Question: I have a very simple task (at least I thought so) - make a 5 non-scrollable static tabs with icons and fragments within

I had spent full day on this task and I really was surprised , it seems that in modern Android API's it's hard to implement, cause all that I had found are useless:
- PagerTabStrip - it's scrollable, can't use a fixed count of displayed tabs- ActionBar.TabListener - deprecated since API 21- FragmentTabHost - has some bug "Exception raised during rendering: No tab known for tag null" - SlidingTabLayout - sliding again :( can't use a fixed count of displayed tabs
Maybe I've missed something? Regards.
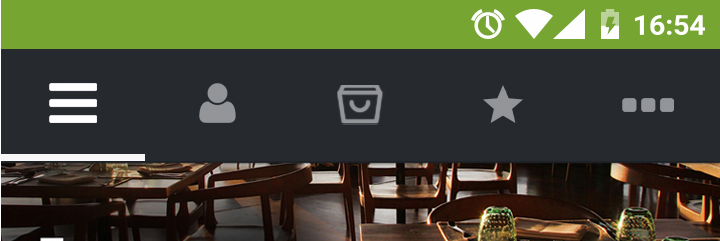
Answer: As I promised I made some demo project for you.
The most simple solution for you problem seemed LinearLayout and that is what I used and also the android's images.
First you need to create a file in values folder named . If you already have it then just add the stylable
'''
<?xml version="1.0" encoding="utf-8"?>
<resources>
<declare-styleable name="SimpleTabIndicator">
<attr name="numberOfTabs" format="integer"/>
<attr name="indicatorColor" format="color"/>
</declare-styleable>
</resources>
'''
Then create a class named
'''
import android.content.Context;
import android.content.res.Resources;
import android.content.res.TypedArray;
import android.graphics.Canvas;
import android.graphics.Paint;
import android.os.Build;
import android.util.AttributeSet;
import android.view.View;
public class SimpleTabIndicator extends View {
private static final String TAG = SimpleTabIndicator.class.getSimpleName();
private float density;
private int measuredHeight, measuredWidth;
private int mNumberOfTabs;
private Paint mIndicatorPaint;
private int mIndicatorColor = 0xFFFDE992;
private int currentTab = 1;
public SimpleTabIndicator(Context context) {
super(context);
init(null, 0);
}
public SimpleTabIndicator(Context context, AttributeSet attrs) {
super(context, attrs);
init(attrs, 0);
}
public SimpleTabIndicator(Context context, AttributeSet attrs, int defStyleAttr) {
super(context, attrs, defStyleAttr);
init(attrs, defStyleAttr);
}
private void init(AttributeSet attrs, int style) {
if (!isInEditMode() && Build.VERSION.SDK_INT >= 11) {
setLayerType(View.LAYER_TYPE_NONE, null);
}
Resources res = getResources();
density = res.getDisplayMetrics().density;
TypedArray typedArray = getContext().obtainStyledAttributes(attrs, R.styleable.SimpleTabIndicator, style, 0);
mIndicatorColor = typedArray.getColor(R.styleable.SimpleTabIndicator_indicatorColor, mIndicatorColor);
mNumberOfTabs = typedArray.getInt(R.styleable.SimpleTabIndicator_numberOfTabs, 1);
typedArray.recycle();
mIndicatorPaint = new Paint(Paint.ANTI_ALIAS_FLAG);
mIndicatorPaint.setStyle(Paint.Style.FILL);
mIndicatorPaint.setColor(mIndicatorColor);
}
public int getNumberOfTabs() {
return mNumberOfTabs;
}
public void setNumberOfTabs(int mNumberOfTabs) {
this.mNumberOfTabs = mNumberOfTabs;
invalidate();
}
public int getCurrentTab() {
return currentTab;
}
public void setCurrentTab(int currentTab) {
this.currentTab = currentTab;
invalidate();
}
@Override
protected void onMeasure(int widthMeasureSpec, int heightMeasureSpec) {
measuredHeight = getDefaultSize(getSuggestedMinimumHeight(), heightMeasureSpec);
measuredWidth = getDefaultSize(getSuggestedMinimumWidth(), widthMeasureSpec);
setMeasuredDimension(measuredWidth, measuredHeight);
}
@Override
protected void onDraw(Canvas canvas) {
if (measuredHeight <= 0 || measuredWidth <= 0 || mNumberOfTabs == 0) {
return; // Not much we can draw :(
}
int length = measuredWidth / mNumberOfTabs;
int startX = (currentTab - 1) * length;
canvas.drawRect(startX, 0, startX + length, measuredHeight, mIndicatorPaint);
}
}
'''
Next up is the ZoomOutPageTransformer. This guy is "borrowed" from Google.
'''
import android.support.v4.view.ViewPager;
import android.view.View;
public class ZoomOutPageTransformer implements ViewPager.PageTransformer {
private static final float MIN_SCALE = 0.85f;
private static final float MIN_ALPHA = 0.5f;
public void transformPage(View view, float position) {
int pageWidth = view.getWidth();
int pageHeight = view.getHeight();
if (position < -1) { // [-Infinity,-1)
// This page is way off-screen to the left.
view.setAlpha(0);
}
else if (position <= 1) { // [-1,1]
// Modify the default slide transition to shrink the page as well
float scaleFactor = Math.max(MIN_SCALE, 1 - Math.abs(position));
float vertMargin = pageHeight * (1 - scaleFactor) / 2;
float horzMargin = pageWidth * (1 - scaleFactor) / 2;
if (position < 0) {
view.setTranslationX(horzMargin - vertMargin / 2);
}
else {
view.setTranslationX(-horzMargin + vertMargin / 2);
}
// Scale the page down (between MIN_SCALE and 1)
view.setScaleX(scaleFactor);
view.setScaleY(scaleFactor);
// Fade the page relative to its size.
view.setAlpha(MIN_ALPHA + (scaleFactor - MIN_SCALE) / (1 - MIN_SCALE) * (1 - MIN_ALPHA));
}
else { // (1,+Infinity]
// This page is way off-screen to the right.
view.setAlpha(0);
}
}
}
'''
Next make a layout named
'''
<?xml version="1.0" encoding="utf-8"?>
<RelativeLayout
xmlns:android="http://schemas.android.com/apk/res/android"
android:layout_width="match_parent"
android:layout_height="match_parent">
<TextView
android:id="@+id/fragmentNumber"
android:layout_width="match_parent"
android:layout_height="wrap_content"
android:layout_centerVertical="true"
android:gravity="center_horizontal"
android:text="1"
android:textSize="50sp"
android:textStyle="bold"/>
<TextView
android:layout_width="match_parent"
android:layout_height="wrap_content"
android:layout_above="@id/fragmentNumber"
android:gravity="center_horizontal"
android:text="Fragment"
android:textSize="30sp"/>
</RelativeLayout>
'''
Now the main activity
'''
<?xml version="1.0" encoding="utf-8"?>
<LinearLayout
xmlns:android="http://schemas.android.com/apk/res/android"
xmlns:app="http://schemas.android.com/apk/res-auto"
android:layout_width="match_parent"
android:layout_height="match_parent"
android:background="#808080"
android:orientation="vertical"
>
<LinearLayout
android:layout_width="match_parent"
android:layout_height="?actionBarSize"
android:background="#26292E"
android:orientation="horizontal">
<ImageView
android:id="@+id/tab1"
android:layout_width="0dip"
android:layout_height="wrap_content"
android:layout_weight="1"
android:adjustViewBounds="true"
android:onClick="onTabSelected"
android:padding="10dp"
android:src="@android:drawable/btn_radio"
android:tag="1"/>
<ImageView
android:id="@+id/tab2"
android:layout_width="0dip"
android:layout_height="wrap_content"
android:layout_weight="1"
android:adjustViewBounds="true"
android:onClick="onTabSelected"
android:padding="10dp"
android:src="@android:drawable/btn_star"
android:tag="2"/>
<ImageView
android:id="@+id/tab3"
android:layout_width="0dip"
android:layout_height="wrap_content"
android:layout_weight="1"
android:adjustViewBounds="true"
android:onClick="onTabSelected"
android:padding="10dp"
android:src="@android:drawable/btn_star"
android:tag="3"/>
<ImageView
android:id="@+id/tab4"
android:layout_width="0dip"
android:layout_height="wrap_content"
android:layout_weight="1"
android:adjustViewBounds="true"
android:onClick="onTabSelected"
android:padding="10dp"
android:src="@android:drawable/btn_star"
android:tag="4"/>
<ImageView
android:id="@+id/tab5"
android:layout_width="0dip"
android:layout_height="wrap_content"
android:layout_weight="1"
android:adjustViewBounds="true"
android:onClick="onTabSelected"
android:padding="10dp"
android:src="@android:drawable/btn_star"
android:tag="5"/>
</LinearLayout>
<test.kseneman.si.test.SimpleTabIndicator
android:id="@+id/tabIndicator"
android:layout_width="match_parent"
android:layout_height="2dp"
android:background="#26292E"
app:indicatorColor="#FFFDE992"
app:numberOfTabs="5"/>
<android.support.v4.view.ViewPager
android:id="@+id/pager"
xmlns:android="http://schemas.android.com/apk/res/android"
android:layout_width="match_parent"
android:layout_height="match_parent"/>
</LinearLayout>
'''
And finally the MainActivity
'''
import android.os.Bundle;
import android.support.v4.app.Fragment;
import android.support.v4.app.FragmentManager;
import android.support.v4.app.FragmentStatePagerAdapter;
import android.support.v4.view.ViewPager;
import android.support.v7.app.ActionBarActivity;
import android.util.Log;
import android.view.View;
import android.widget.ImageView;
public class MainActivity extends ActionBarActivity {
private ViewPager mPager;
private DummyFragmentsAdapter mPagerAdapter;
private SimpleTabIndicator tabIndicator;
private ImageView selectedImageView;
@Override
protected void onCreate(Bundle savedInstanceState) {
super.onCreate(savedInstanceState);
setContentView(R.layout.activity_main);
mPagerAdapter = new DummyFragmentsAdapter(getSupportFragmentManager());
tabIndicator = (SimpleTabIndicator) findViewById(R.id.tabIndicator);
// Default state
selectedImageView = (ImageView) findViewById(R.id.tab1);
mPager = (ViewPager) findViewById(R.id.pager);
mPager.setAdapter(mPagerAdapter);
mPager.setPageTransformer(false, new ZoomOutPageTransformer());
}
public void onTabSelected(View v) {
// Sanity check
if (v == null || !(v instanceof ImageView) || v.getTag() == null) {
return;
}
int postion = Integer.valueOf((String) v.getTag());
Log.d("onTabSelected", "postion: " + postion);
if (postion == mPager.getCurrentItem() + 1) {
// The same selected, do nothing?
return;
}
// Change selected images
selectedImageView.setImageResource(android.R.drawable.btn_star);
selectedImageView = (ImageView) v;
selectedImageView.setImageResource(android.R.drawable.btn_radio);
mPager.setCurrentItem(postion - 1); // They start at 0
tabIndicator.setCurrentTab(postion);
}
private class DummyFragmentsAdapter extends FragmentStatePagerAdapter {
public DummyFragmentsAdapter(FragmentManager fm) {
super(fm);
}
@Override
public Fragment getItem(int position) {
DummyFragment fragment = new DummyFragment();
Bundle b = new Bundle();
b.putInt(DummyFragment.EXTRA_FRAGMENT_NUMBER, position);
fragment.setArguments(b);
return fragment;
}
@Override
public int getCount() {
return 5;
}
}
}
'''
A complete project zip is available <URL>
Here is what it looks like